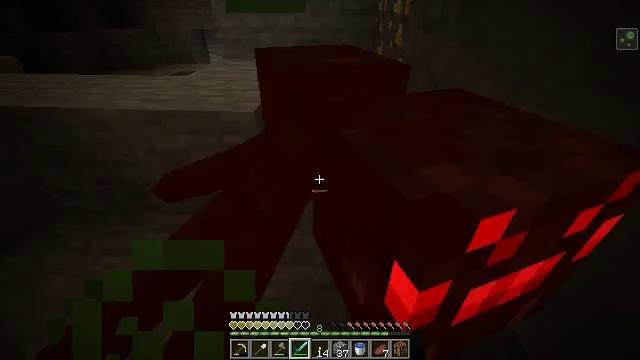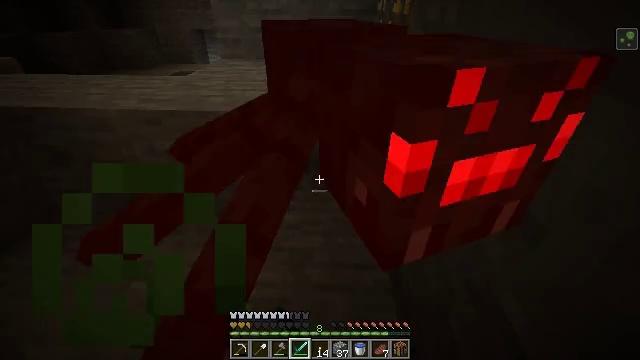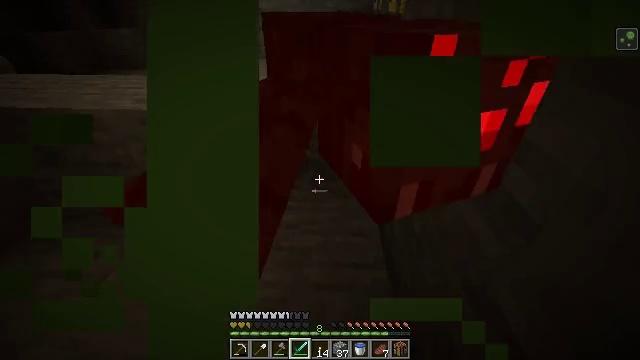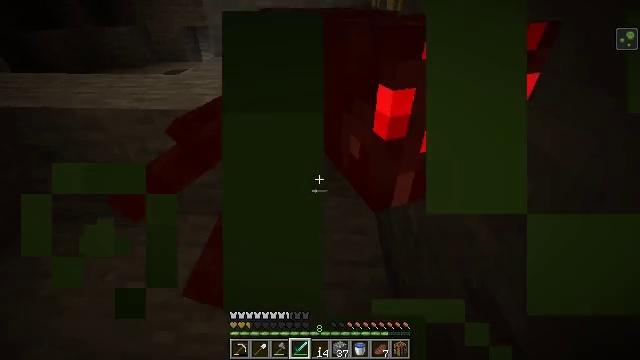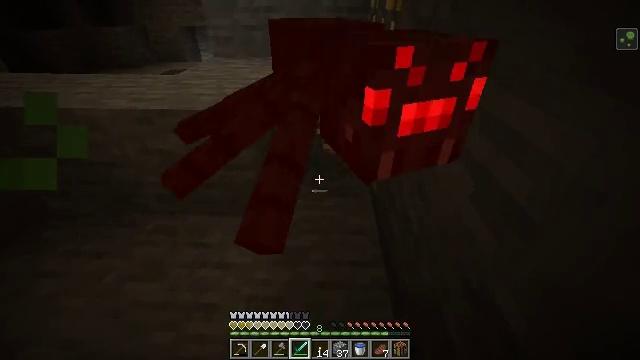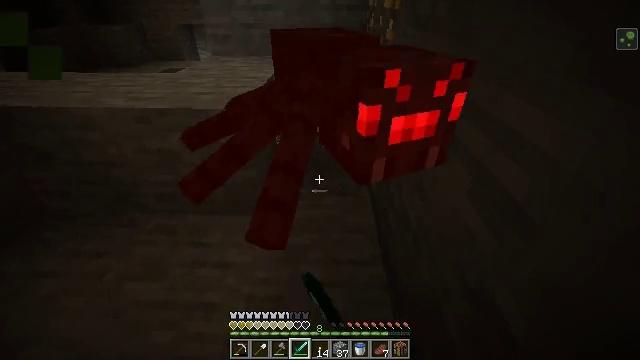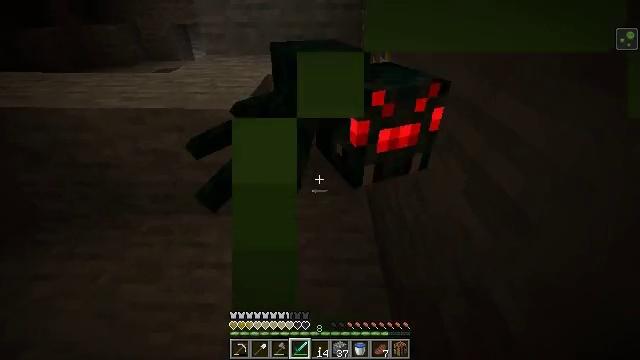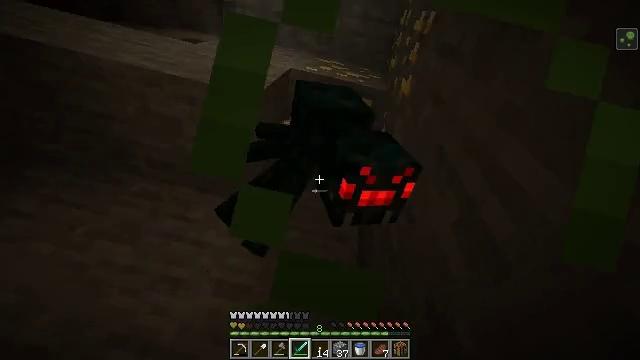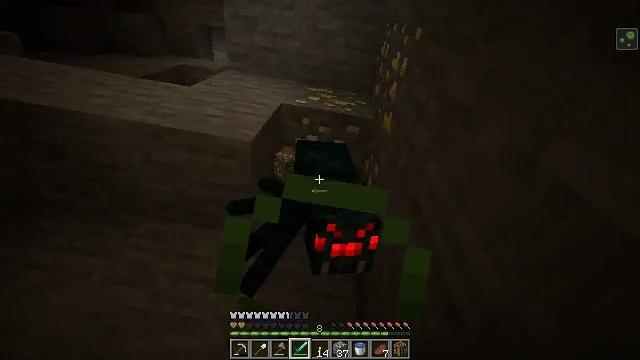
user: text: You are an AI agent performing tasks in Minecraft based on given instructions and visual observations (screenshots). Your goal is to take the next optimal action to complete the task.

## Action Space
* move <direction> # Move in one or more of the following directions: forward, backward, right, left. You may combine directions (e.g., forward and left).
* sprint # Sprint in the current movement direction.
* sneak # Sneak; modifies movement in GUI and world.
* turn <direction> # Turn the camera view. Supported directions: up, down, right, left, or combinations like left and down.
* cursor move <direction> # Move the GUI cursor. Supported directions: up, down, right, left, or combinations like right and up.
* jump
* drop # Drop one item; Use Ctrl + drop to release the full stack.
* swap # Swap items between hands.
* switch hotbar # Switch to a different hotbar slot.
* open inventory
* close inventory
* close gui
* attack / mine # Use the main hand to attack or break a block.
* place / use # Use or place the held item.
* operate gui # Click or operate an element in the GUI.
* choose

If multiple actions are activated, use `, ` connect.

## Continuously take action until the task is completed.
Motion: motion action
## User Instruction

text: Kill the cave spider.
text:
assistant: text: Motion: attack / mine
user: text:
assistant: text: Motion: no_op
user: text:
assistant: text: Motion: no_op
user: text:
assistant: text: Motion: attack / mine
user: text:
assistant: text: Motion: attack / mine
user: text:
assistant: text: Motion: no_op
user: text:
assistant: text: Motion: no_op
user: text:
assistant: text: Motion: turn up, attack / mine
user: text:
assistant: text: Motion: attack / mine